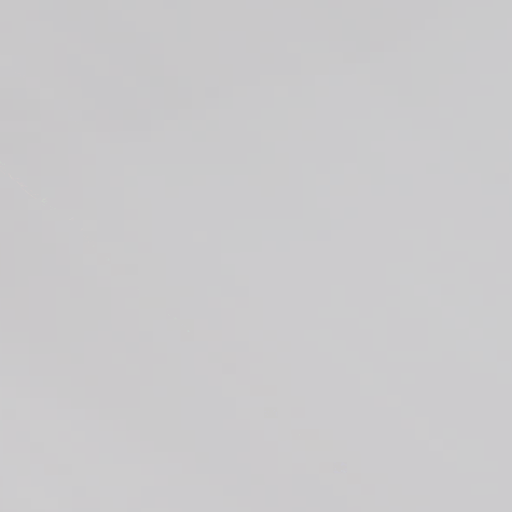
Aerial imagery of valley in California named Saline Valley containing only barren land